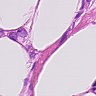
Metastatic tissue present: yes